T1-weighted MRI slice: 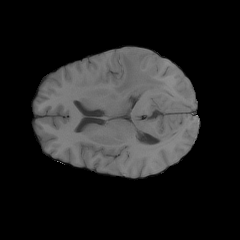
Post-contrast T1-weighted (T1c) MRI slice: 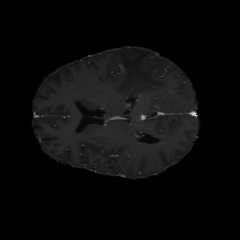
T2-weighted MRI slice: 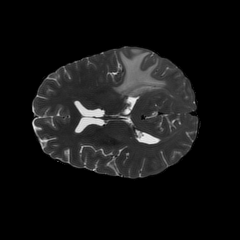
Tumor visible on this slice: yes